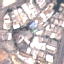
Label: Industrial